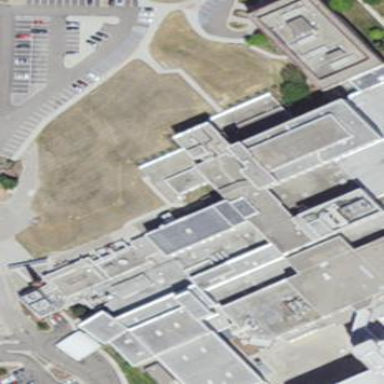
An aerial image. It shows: Hospital building.